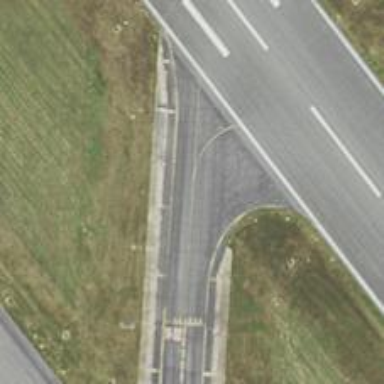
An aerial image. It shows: View of taxiway at the airport.